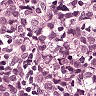
Metastatic tissue present: yes